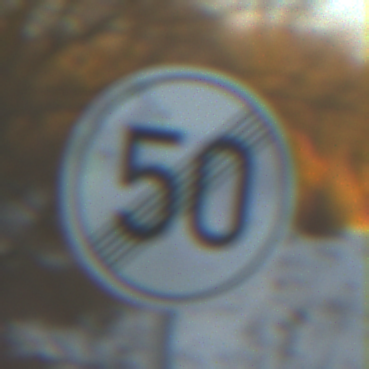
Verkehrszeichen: EndeGeschwindigkeit50
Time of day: SunriseSunset
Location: Outdoor (Nature)
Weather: Clear
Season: Winter
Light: Natural